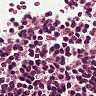
Metastatic tissue present: no